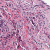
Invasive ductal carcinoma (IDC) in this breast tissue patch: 1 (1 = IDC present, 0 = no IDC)